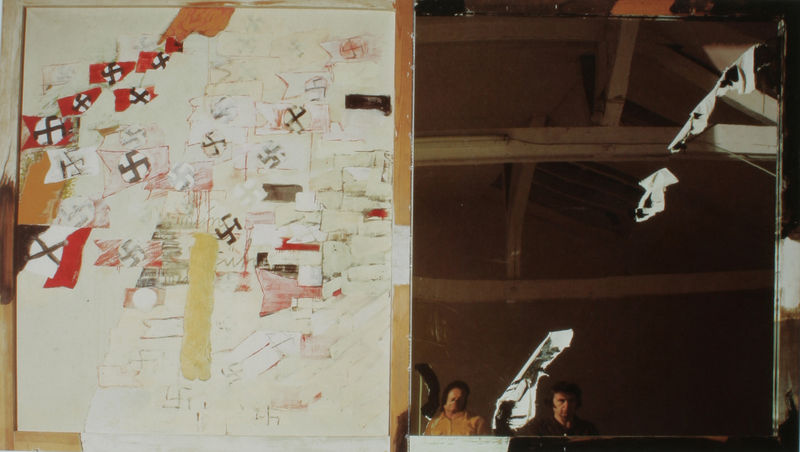
Titel: Deutsches Gleichnis - ein Fragment - das Hakenkreuzbild
Künstler: Gerhard Hoehme
Standort: Düsseldorf
Institution: Gerhard und Magarete Hoehme-Stiftung
Schlagwörter: weiß, gelb, menschen, ocker, braun, holz, männer, orange, raum, schwarz, zeichnung, rot, beige, wand, rahmen, zerrissen, bild, spiegel, spiegelung, papier, fahnen, zwei, spiegelbild, flagge, modern, farbe, latten, balken, platte, assemblage, collage, foto, fotografie, photographie, hitler, fetzen, kreuz, scheibe, kritik, politik, plakat, dachstuhl, politisch, kreuze, flaggen, durchbruch, träger, drittes reich, nationalszialismus, installation, beuys, riss, dachkonstruktion, flagen, postmoderne, verzerrt, lücke, nationalsozialismus, nazis, hakenkreuz, abriß, gekritzel, pappe, gerissen, nsdap, sperrholz, schmiererei, zerrspiegel, decollage, gebälkt, hackenkreuz, hakenkreuze, naziflaggen, ns regime, offenlegung, schnippsel